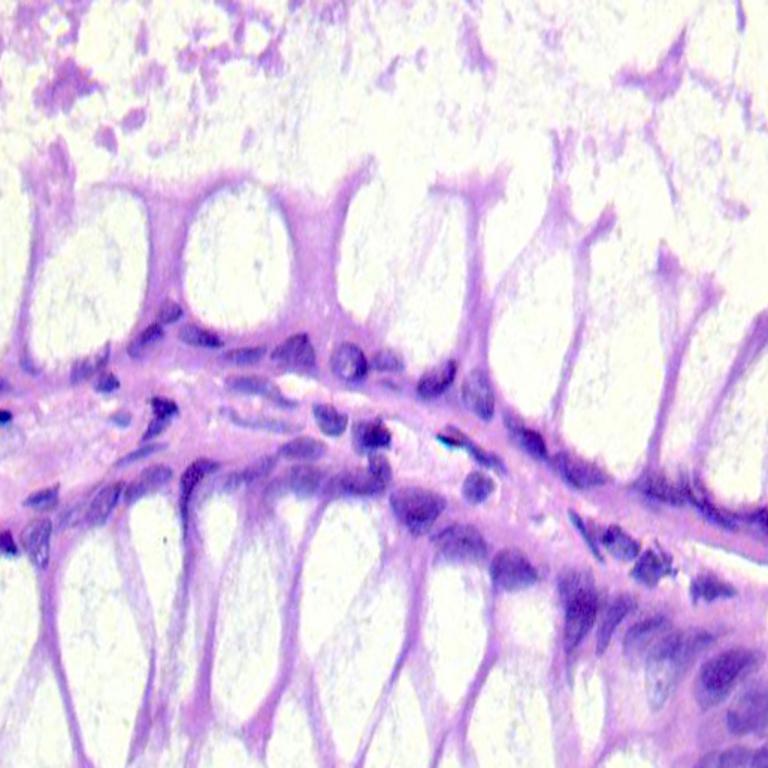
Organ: colon
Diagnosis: benign